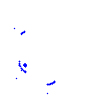
Particle: proton